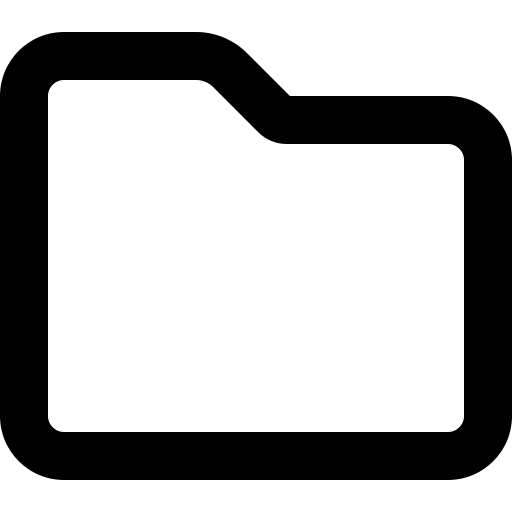
Tags: icon, FontAwesome, fa-icon, outline, folder